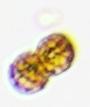
Label: Margalefidinium